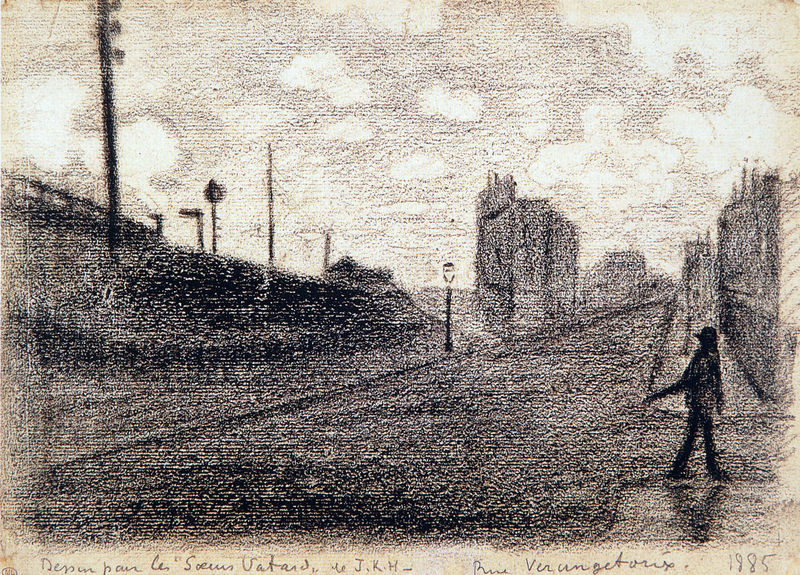
Titel: Rue Vercingétorix
Künstler: Paul Signac
Standort: Paris
Institution: Musée du Louvre
Schlagwörter: dunkel, himmel, mann, schatten, weiß, wolken, grob, stadt, frankreich, fussgänger, grau, hell, hut, kreide, lampe, lampen, laterne, laternen, nacht, schwarz, strasse, zeichnung, gebäude, haus, schirm, weg, hose, wand, lang, mensch, signatur, horizont, häuser, weite, einsam, gehen, figur, schrift, papier, düster, mast, leer, modern, zug, dorf, mauer, grafik, graphik, nebel, linien, silhouette, französisch, industrie, masten, allein, regen, straßen, gehsteig, passant, kohle, strommast, kreuzung, druck, schwarz-weiss, schraffur, text, bahnhof, bleistift, entwurf, rue, gehend, bahn, eisenbahn, straßenlaterne, spaziergänger, breit, signal, antennen, bahndamm, soeur vatard, tristesse, vercingetorix, strommasten, wischtechnik, frankreic, unterschift, 1885, textz, telegraphenmadt